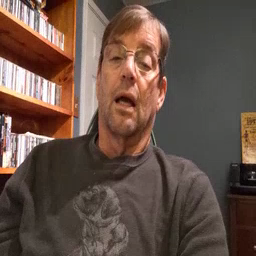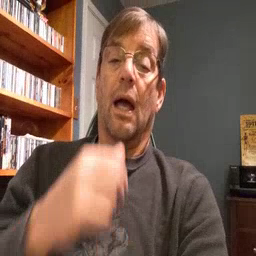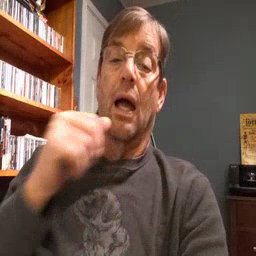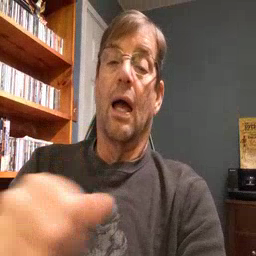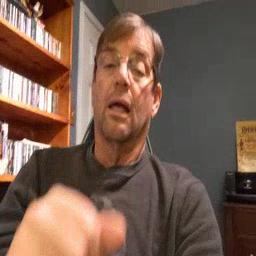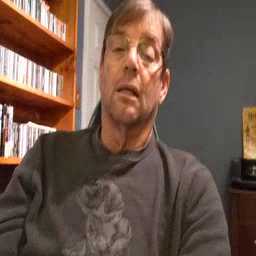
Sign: hide